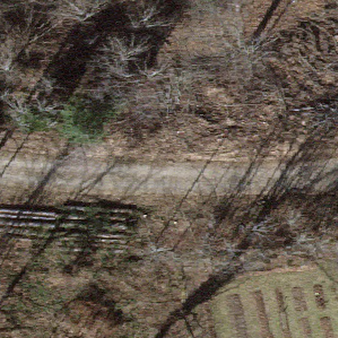
Label: other